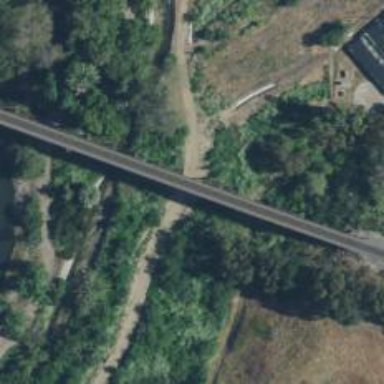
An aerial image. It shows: Bridge over railway line.